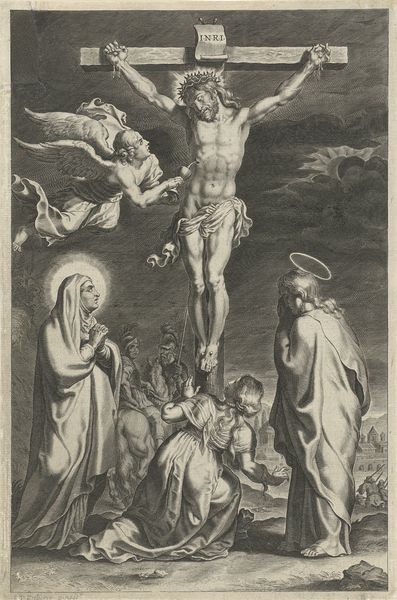
Titel: Christus aan het kruis
Künstler: Theodoor Galle
Standort: Amsterdam
Institution: Rijksmuseum
Schlagwörter: nacht, johannes, kelch, engel, crown, robes, soldiers, women, kreuz, wood, kreuzigung, angel, angels, cloud, clouds, naked, sky, death, feet, maria, maria magdalena, saint, cross, wings, crucifixion, cloak, jesus, ground, christ, crucifix, cup, seitenwunde, lithograph, mary, saints, kneeling, praying, crucifiction, halo, blood, spear, thorns, inri, nails, clasped, chist, scarrf, centurions, christ crucifiction